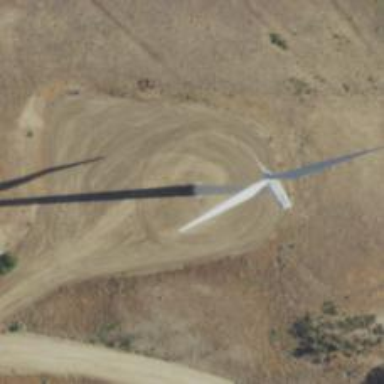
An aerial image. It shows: Wind generator powered by wind. The generator type is horizontal axis and it uses wind turbines.